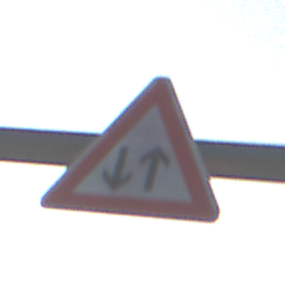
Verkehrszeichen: Gegenverkehr
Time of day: SunriseSunset
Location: Outdoor (Suburban)
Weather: PartlyCloudy
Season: NotSpecified
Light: Natural